Question: Wix 3.9, Visual Studio 2013 Update 4

I want to add a Custom Action to my Setup Project. But the list only files WIX. I tried to reinstall Wix. I tried to install version 3.9 or 3.10. No results.
As well, the project fails to connect Microsoft.Deployment.WindowsInstaller.dll and Microsoft.Deployment.WindowsInstaller.Package.dll
What I did wrong?
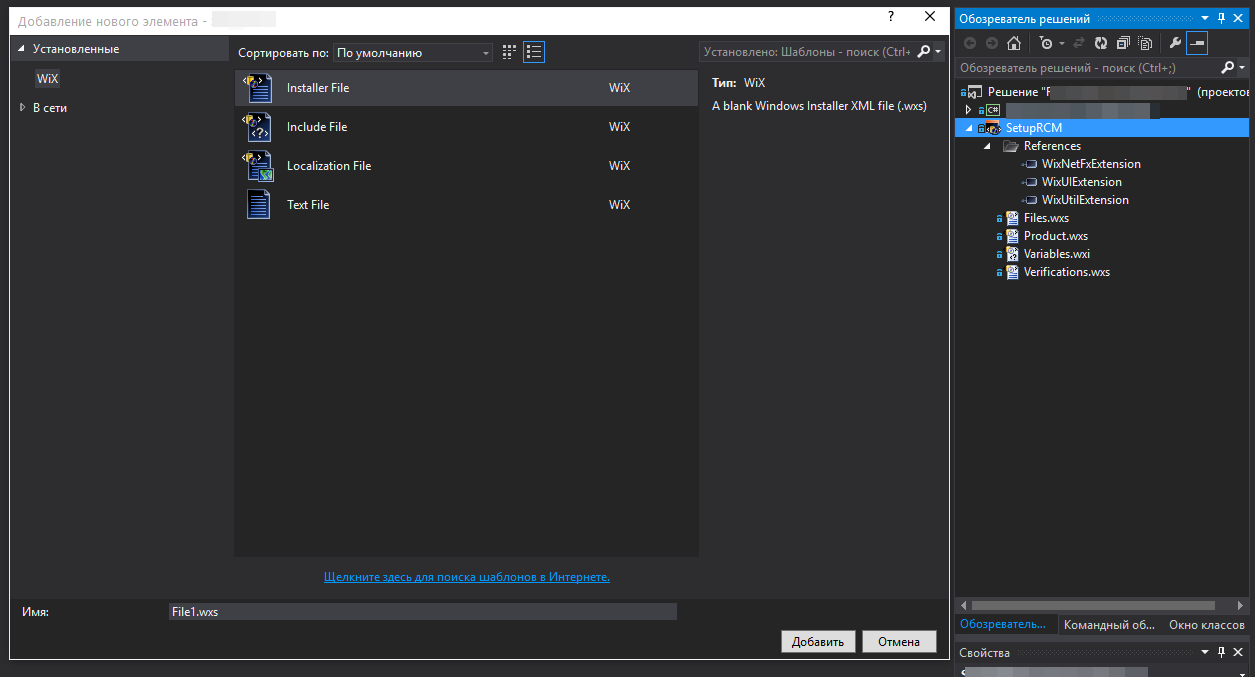
Answer: You can't add a CustomAction directly to a WiX installer project. You need to create a CustomAction project to hold the action and then reference it within your Installer project.